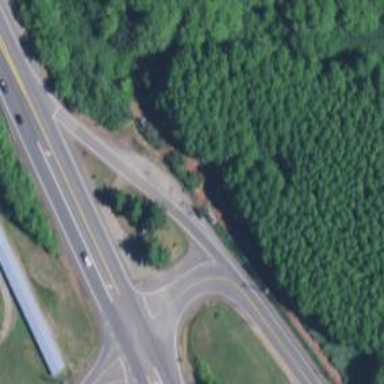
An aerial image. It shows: Trunk link highway with asphalt surface.